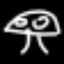
Label: mushroom